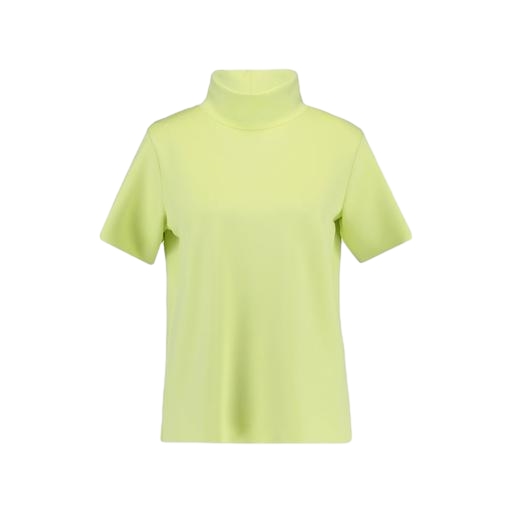
lime green t-shirt, yellow skinny-fit stretch polo shirt, green plus size mock-neck top only macy, white background